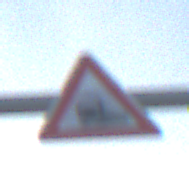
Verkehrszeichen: Bahnuebergang
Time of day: SunriseSunset
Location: Outdoor (Beach)
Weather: PartlyCloudy
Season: NotSpecified
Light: Natural